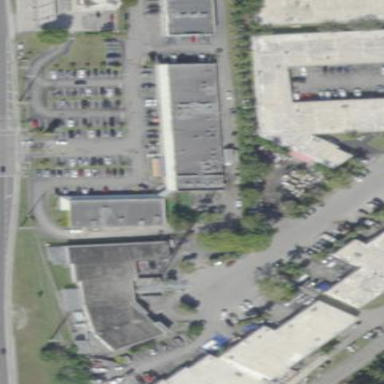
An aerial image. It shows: Retail building.